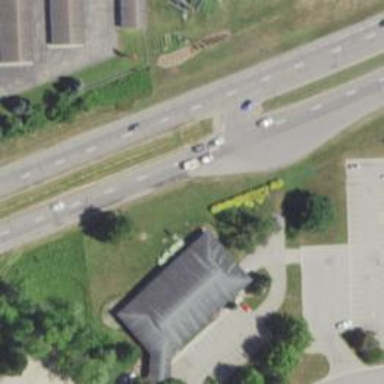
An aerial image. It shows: Trunk link highway.